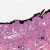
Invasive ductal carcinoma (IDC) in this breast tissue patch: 0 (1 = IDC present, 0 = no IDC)